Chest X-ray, PA view. Patient: 45 years old, sex M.
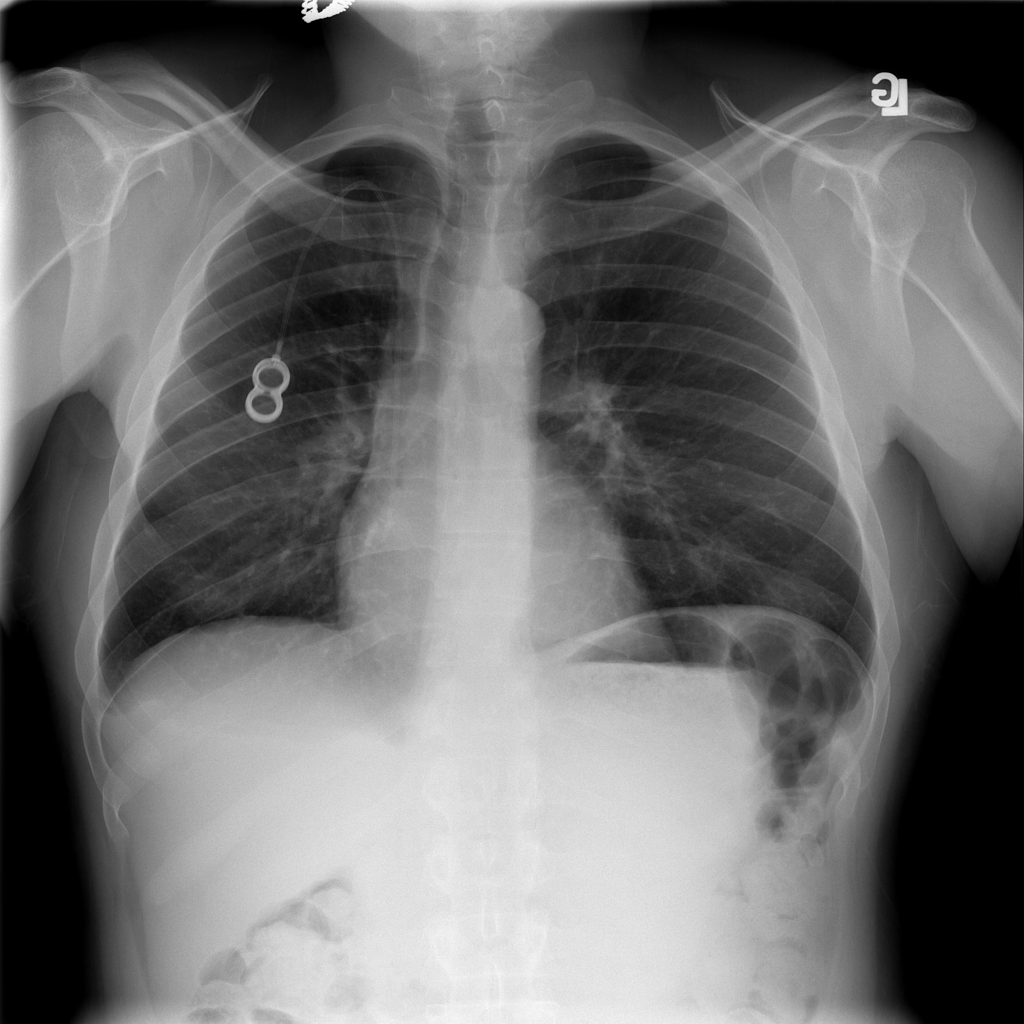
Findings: Infiltration